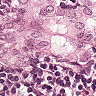
Metastatic tissue present: yes